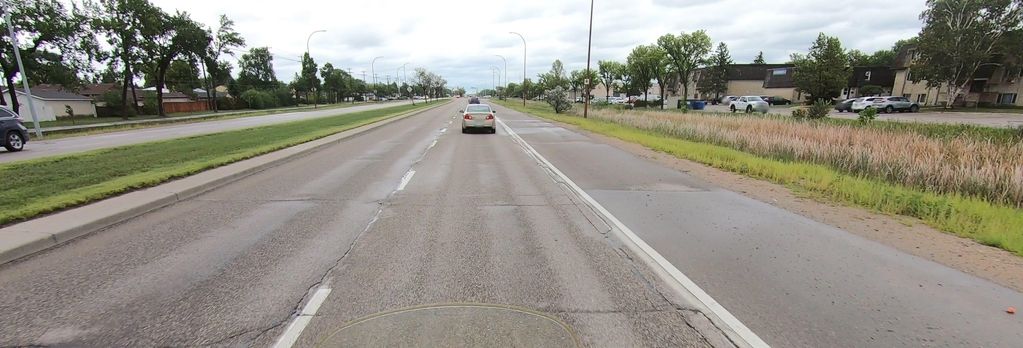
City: winnipeg